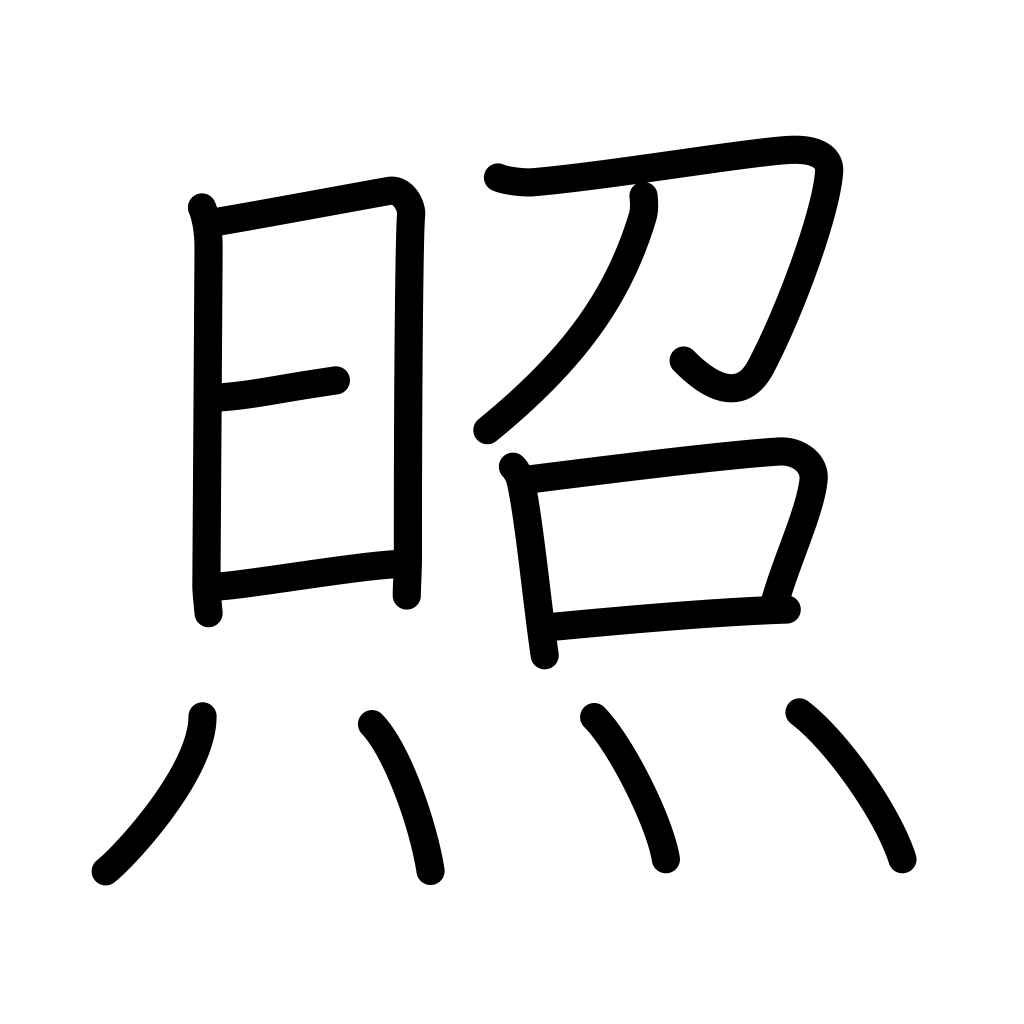
Meaning: illuminate, shine, compare, bashful